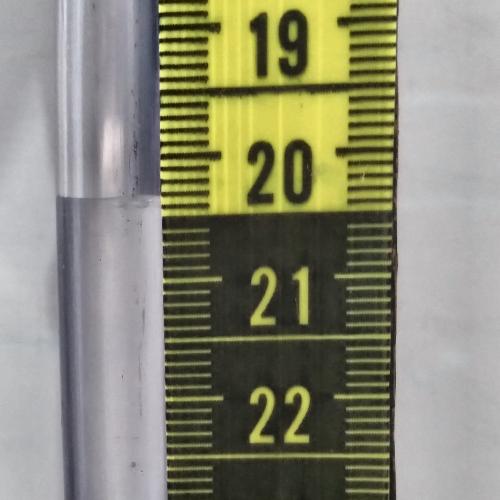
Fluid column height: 20.3 cm